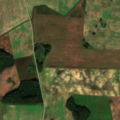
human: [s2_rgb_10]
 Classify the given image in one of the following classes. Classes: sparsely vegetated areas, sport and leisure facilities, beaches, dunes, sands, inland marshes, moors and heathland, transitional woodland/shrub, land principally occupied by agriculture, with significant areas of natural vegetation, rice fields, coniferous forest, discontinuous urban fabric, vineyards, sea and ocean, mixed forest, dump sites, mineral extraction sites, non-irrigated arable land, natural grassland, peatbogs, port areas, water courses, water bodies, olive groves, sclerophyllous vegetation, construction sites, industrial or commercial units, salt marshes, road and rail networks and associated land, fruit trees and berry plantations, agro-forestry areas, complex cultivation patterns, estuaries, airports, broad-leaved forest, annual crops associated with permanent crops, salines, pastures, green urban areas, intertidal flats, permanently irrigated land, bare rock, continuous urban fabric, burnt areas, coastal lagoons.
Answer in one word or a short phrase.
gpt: non-irrigated arable land